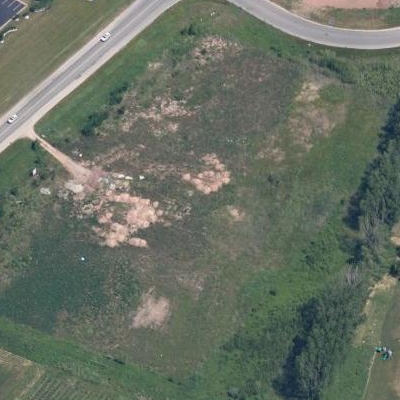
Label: Grass